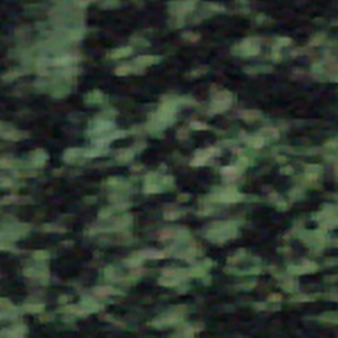
Label: other